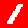
Digit: 1